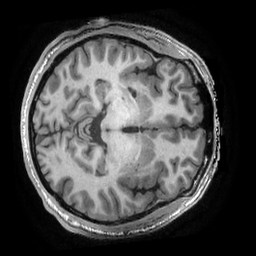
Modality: T1w
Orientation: axial
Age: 27
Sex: male
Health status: healthy
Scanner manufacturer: ge